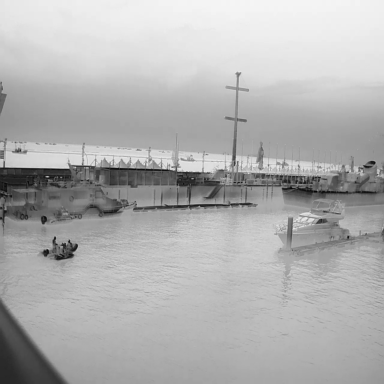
There is a container_ship in the infrared image.